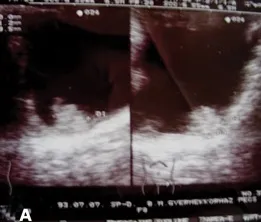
On ultrasound scan, a 15 x 15 mm, solid, hyperreflective, solitary lesion was detected in the urinary bladder next to the orifice of the left ureter. (
A
) During urethrocystoscopy, a typical uroepithelial papilloma was detected next to the left ureteral orifice.
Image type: radiology (ultrasound)